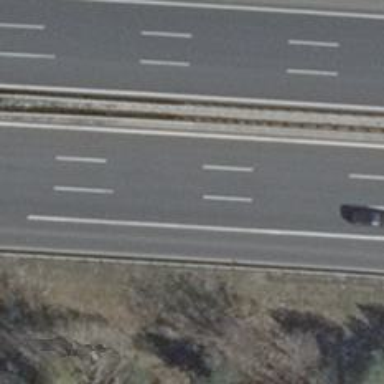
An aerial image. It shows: Asphalt motorway.